Question: I have a page with 4 tiles that display 2 options when a mouse hovers over it: and
However, I want these two options hidden unless the user is currently hovered over the tile. This is working fine but it does it 2 or 3 times after the first hover event. Basically, on page load, the 2 options are hidden and the tiles are displayed. Once I hover into the first tile, the two options then get displayed using the '.show()' method. If my mouse leaves the tile, the '.hide()' method is called hiding the two options.
However, if I hover my mouse back into the same tile, it executes both '.hide()' and '.show()' 2 times and sometimes even more than that. I'm assuming I'm doing something stupid but can't find any help on the web. JSFiddle can be found here: <URL>

'''
<!DOCTYPE html PUBLIC "-//W3C//DTD XHTML 1.0 Transitional//EN" "http://www.w3.org/TR/xhtml1/DTD/xhtml1-transitional.dtd">
<html xmlns="http://www.w3.org/1999/xhtml">
<head>
<title></title>
<style type="text/css">
.container
{
height: 150px;
text-align:center;
}
.FormTiles
{
position: relative;
text-align: center;
vertical-align: middle;
float:left;
width: 150px;
height: 0px;
margin-left: auto;
margin-right: auto;
background-color: green;
color: white;
display: inline;
font-family: Verdana;
font-size:small;
margin-right: 5px;
padding-bottom: 150px;
}
#optionsContainer, #optionsContainer1, #optionsContainer2, #optionsContainer3
{
position: absolute;
width: 100%;
text-align: center;
bottom: 0;
background-color: gray;
padding-top: 3px;
padding-bottom: 3px;
display: none;
}
</style>
</head>
<body>
<div class="container">
<div class="FormTiles" id="workForInspector">Work For Inspector Form
<div id="optionsContainer">
<div class="FormTilesNewForm">New Form</div>
<div class="FormTilesToList">Form List</div>
</div>
</div>
<div class="FormTiles" id="Form2">Form 2
<div id="optionsContainer1">
<div class="FormTilesNewForm">New Form</div>
<div class="FormTilesToList">Form List</div>
</div>
</div>
<div class="FormTiles" id="Form3">Form 3
<div id="optionsContainer2">
<div class="FormTilesNewForm">New Form</div>
<div class="FormTilesToList">Form List</div>
</div>
</div>
<div class="FormTiles" id="Form4">Form 4
<div id="optionsContainer3">
<div class="FormTilesNewForm">New Form</div>
<div class="FormTilesToList">Form List</div>
</div>
</div>
</div>
<script type="text/javascript" src="http://code.jquery.com/jquery-2.1.0.min.js"></script>
<script type="text/javascript">
$(document).ready(function () {
$("#workForInspector").hover(function () {
$("#optionsContainer").show("fast");
});
$("#workForInspector").mouseout(function () {
$("#optionsContainer").hide("fast");
});
});
</script>
</body>
</html>
'''
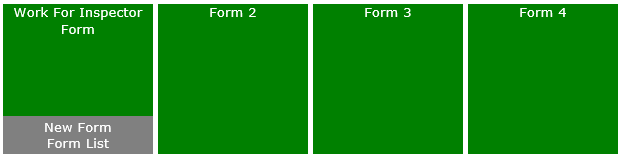
Answer: Use jQuery's '.stop()' function to stop the queueing of mouse movements:
'''
$("#workForInspector").hover(function () {
$("#optionsContainer").stop().show("fast");
}, function () {
$("#optionsContainer").stop().hide("fast");
});
'''
<URL>